Field crop: tomato
Growth stage: 2
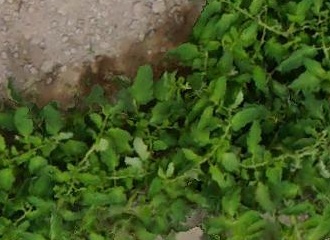
Species: tomato